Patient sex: M
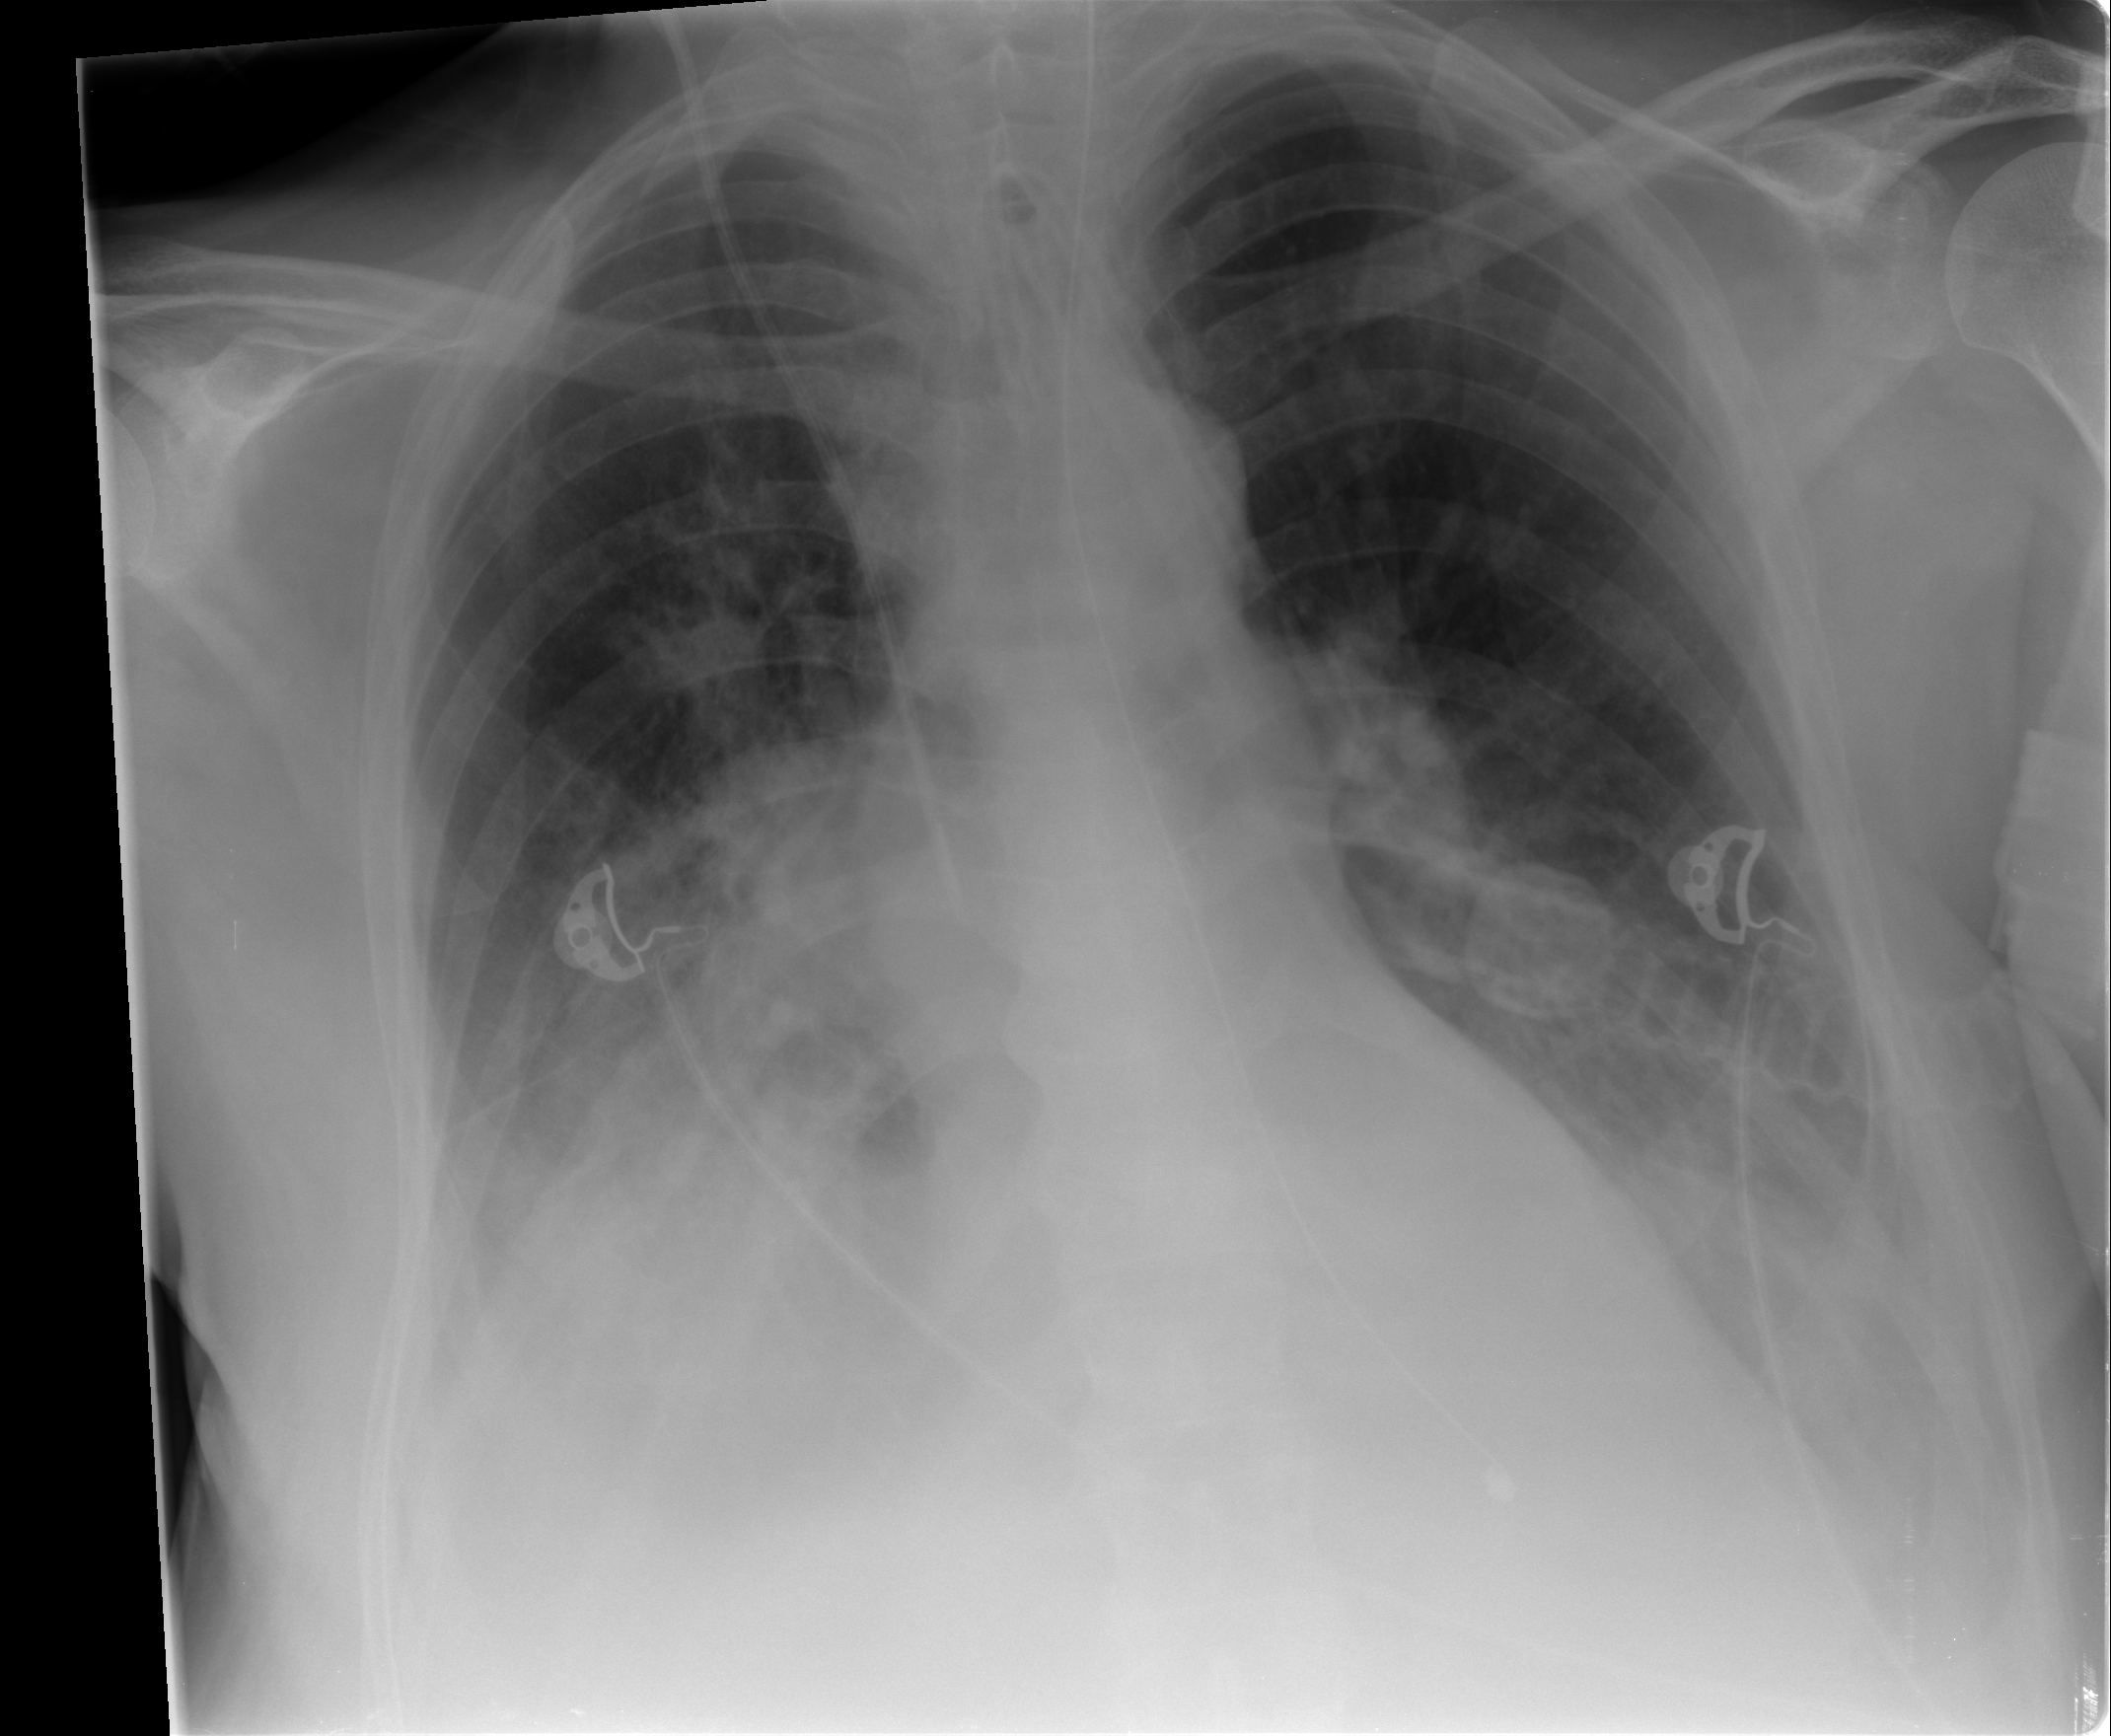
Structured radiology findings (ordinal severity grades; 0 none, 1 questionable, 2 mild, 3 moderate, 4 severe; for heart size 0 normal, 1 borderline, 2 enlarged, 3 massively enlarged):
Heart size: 0
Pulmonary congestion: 0
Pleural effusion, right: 3
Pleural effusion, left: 2
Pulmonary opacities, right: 1
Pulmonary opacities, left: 0
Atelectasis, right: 2
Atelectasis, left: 2